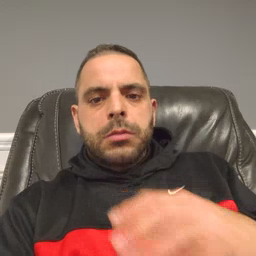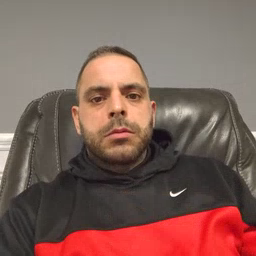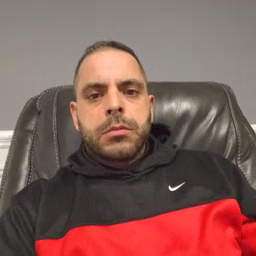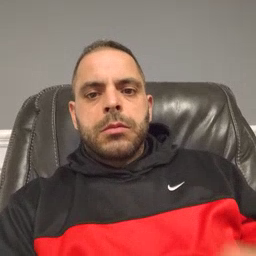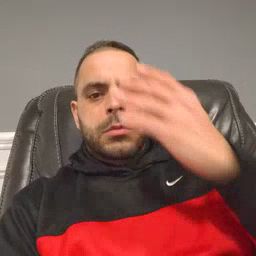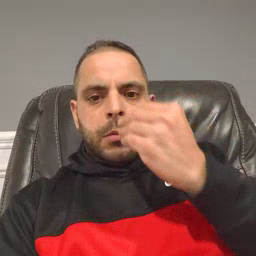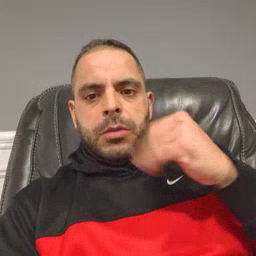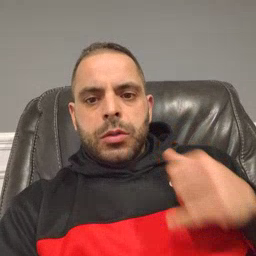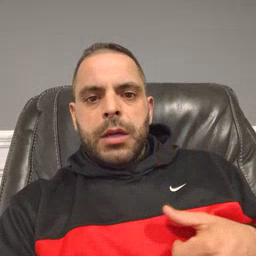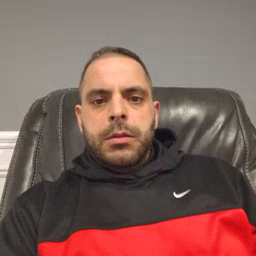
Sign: pajamas